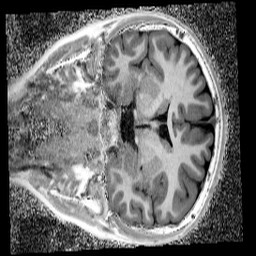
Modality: UNIT1_denoised
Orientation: coronal
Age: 12
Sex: male
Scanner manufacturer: siemens
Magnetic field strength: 3 T
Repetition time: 4 s
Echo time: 0.00299 s